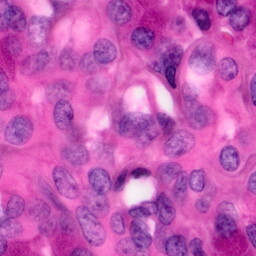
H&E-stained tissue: Pancreatic